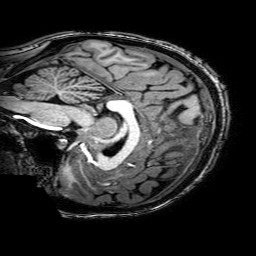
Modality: T1w
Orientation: sagittal